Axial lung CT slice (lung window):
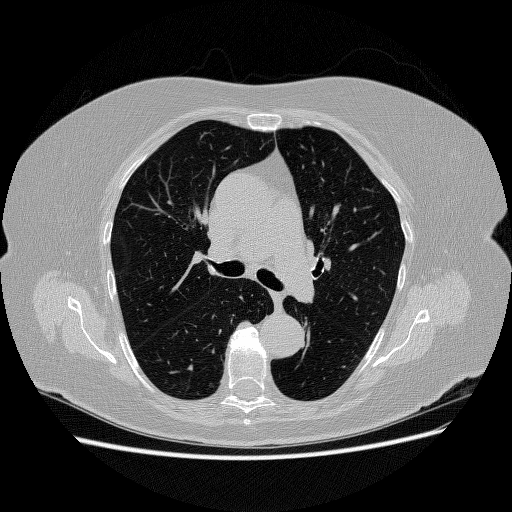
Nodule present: no